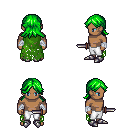
a pixel art fantasy rpg character, male body template, human, dark skin, green tattered cape, white pants, green loose hair, white cloth bandages, metal boots, dagger, four views (front, back, left, right), 2x2 character sprite sheet, small pixel art, hard edges, no anti-aliasing